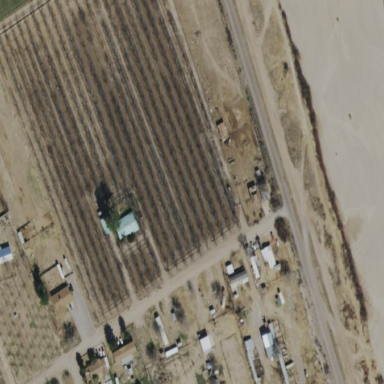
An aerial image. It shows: Orchard.